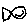
Label: fish